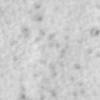
Label: no_change